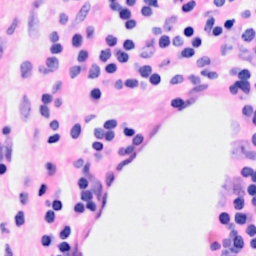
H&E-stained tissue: Breast